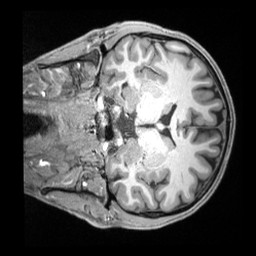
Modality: T1w
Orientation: coronal
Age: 29
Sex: male
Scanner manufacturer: siemens
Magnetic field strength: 3 T
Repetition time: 2.4 s
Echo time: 0.00226 s